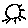
Label: sun